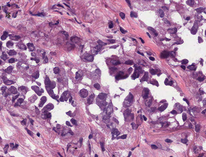
Tumor epithelial tissue: yes
Tumor-associated stroma tissue: yes
Normal tissue: no